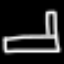
Label: bed